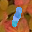
Label: 1